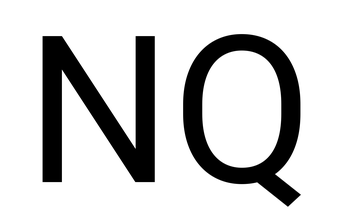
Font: Roboto_Regular